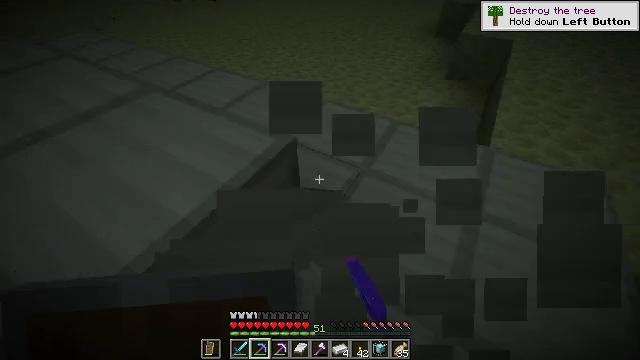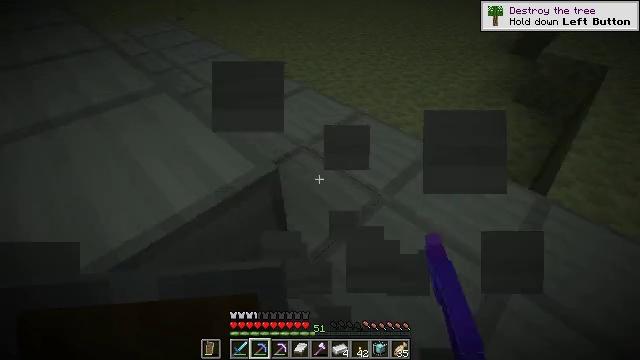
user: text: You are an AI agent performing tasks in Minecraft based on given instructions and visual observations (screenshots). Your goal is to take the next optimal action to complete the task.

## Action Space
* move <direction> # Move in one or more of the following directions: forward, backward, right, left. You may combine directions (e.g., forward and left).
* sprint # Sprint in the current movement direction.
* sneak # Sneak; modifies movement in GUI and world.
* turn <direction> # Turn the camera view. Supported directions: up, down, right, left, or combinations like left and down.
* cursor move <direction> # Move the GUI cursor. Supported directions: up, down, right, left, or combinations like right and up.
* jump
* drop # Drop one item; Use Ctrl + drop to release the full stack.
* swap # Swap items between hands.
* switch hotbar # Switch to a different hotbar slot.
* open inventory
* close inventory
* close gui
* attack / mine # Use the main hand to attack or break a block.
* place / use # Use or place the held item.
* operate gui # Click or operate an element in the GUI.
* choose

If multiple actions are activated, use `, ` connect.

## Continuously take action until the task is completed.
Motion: motion action
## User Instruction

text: Break the iron block.
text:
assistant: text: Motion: move forward and move right, turn left
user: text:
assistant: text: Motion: no_op